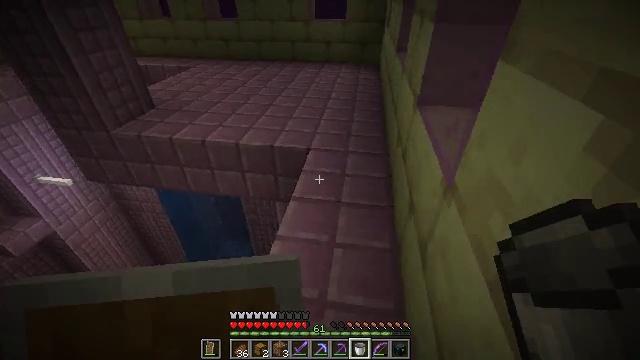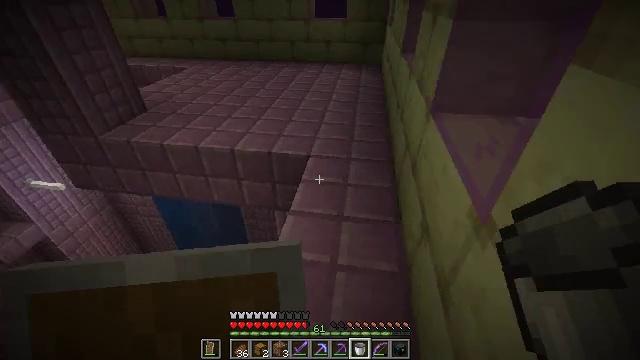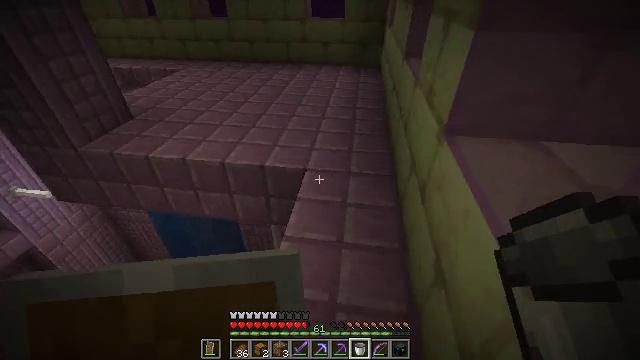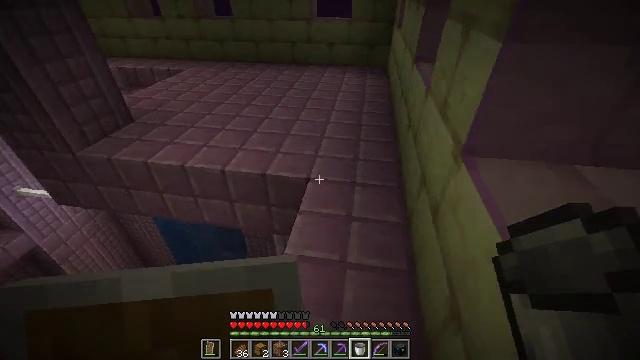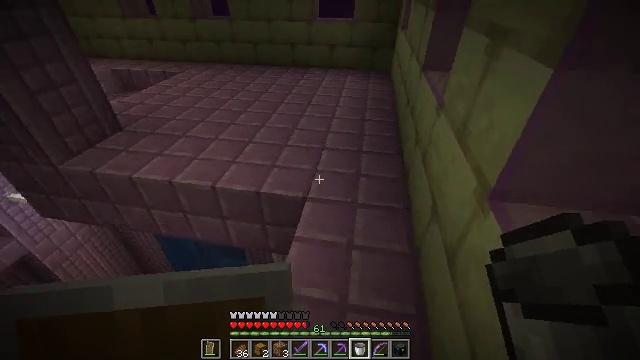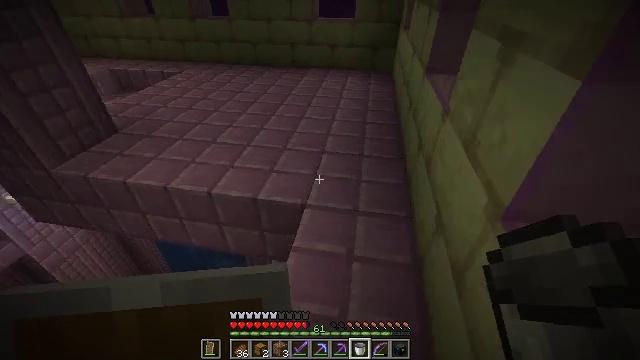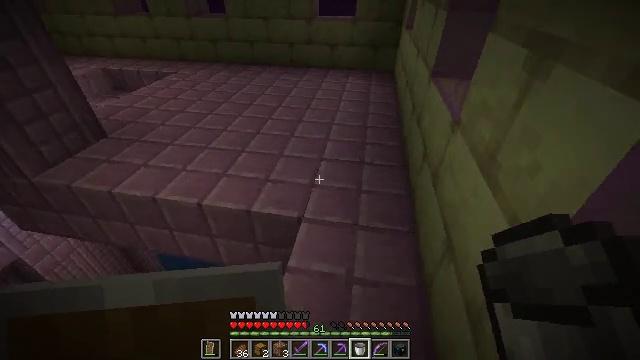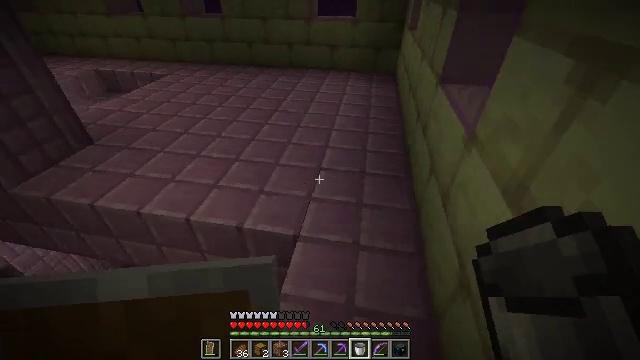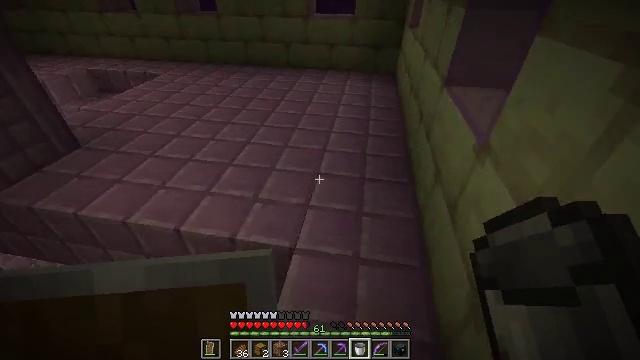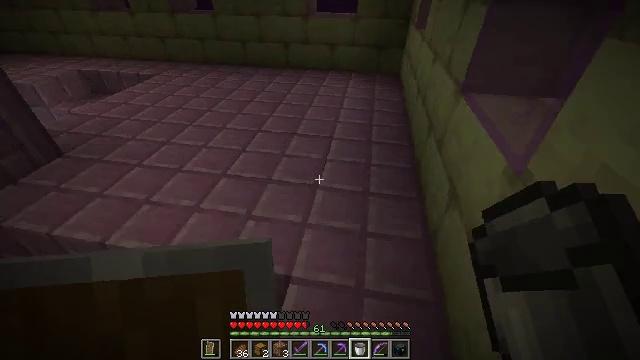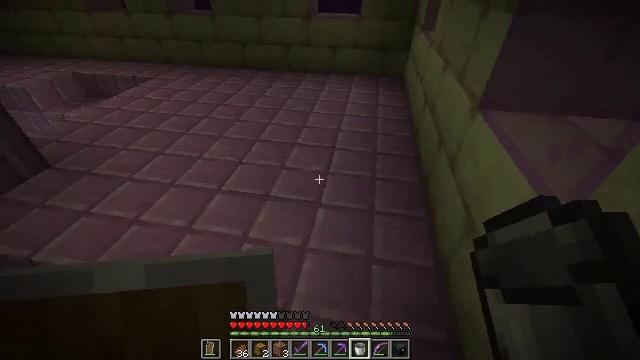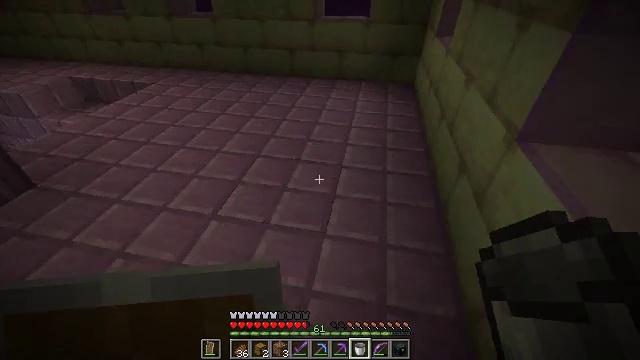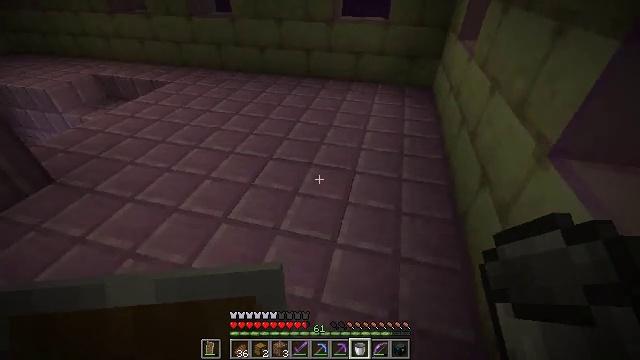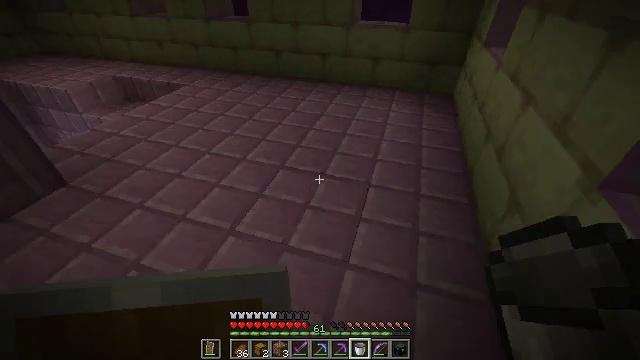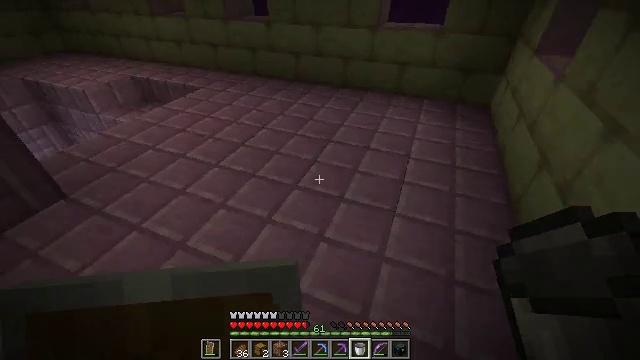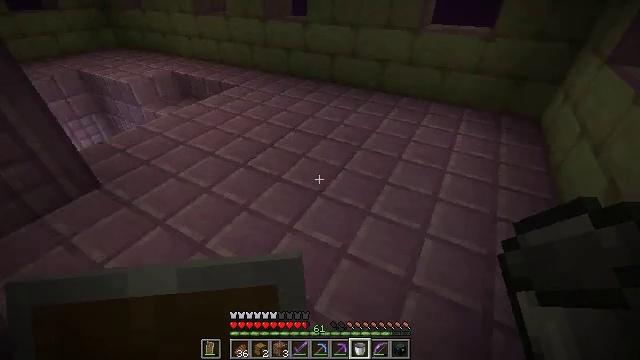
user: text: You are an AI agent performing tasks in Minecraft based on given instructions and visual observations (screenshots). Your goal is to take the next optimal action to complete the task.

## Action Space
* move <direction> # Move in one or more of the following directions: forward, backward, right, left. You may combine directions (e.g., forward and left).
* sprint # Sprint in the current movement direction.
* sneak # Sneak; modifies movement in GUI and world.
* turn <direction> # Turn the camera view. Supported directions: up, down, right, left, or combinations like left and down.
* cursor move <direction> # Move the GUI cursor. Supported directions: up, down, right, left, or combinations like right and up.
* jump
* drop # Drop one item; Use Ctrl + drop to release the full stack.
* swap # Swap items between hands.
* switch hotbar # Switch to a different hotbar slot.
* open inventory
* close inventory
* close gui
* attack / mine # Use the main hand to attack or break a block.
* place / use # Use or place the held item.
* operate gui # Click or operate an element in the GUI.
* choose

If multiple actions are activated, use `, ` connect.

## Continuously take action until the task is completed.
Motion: motion action
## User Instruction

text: Mine the end rod.
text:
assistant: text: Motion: move forward
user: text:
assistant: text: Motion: move forward
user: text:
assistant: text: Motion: move forward, turn left
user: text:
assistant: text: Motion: move forward
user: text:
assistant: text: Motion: move forward
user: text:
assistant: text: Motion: move forward
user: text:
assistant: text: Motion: move forward
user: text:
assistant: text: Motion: move forward
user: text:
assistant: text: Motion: move forward
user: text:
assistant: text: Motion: move forward
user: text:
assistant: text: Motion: move forward, turn left
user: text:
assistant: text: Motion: move forward, turn left
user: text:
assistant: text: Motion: move forward, turn left
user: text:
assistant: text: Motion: move forward, turn left
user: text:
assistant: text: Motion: move forward, turn left
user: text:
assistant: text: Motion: move forward, turn left
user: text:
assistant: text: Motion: move forward, turn left
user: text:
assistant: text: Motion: move forward, turn left
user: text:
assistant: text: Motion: move forward, turn left
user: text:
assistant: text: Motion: move forward and move right, turn left
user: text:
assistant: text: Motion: move forward and move right, turn left
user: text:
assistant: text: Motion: move forward and move right, turn left and down
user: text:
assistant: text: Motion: move forward and move right, turn left
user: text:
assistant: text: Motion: move forward and move right, turn left
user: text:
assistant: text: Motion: move forward and move right, turn left
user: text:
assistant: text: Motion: move forward and move right, turn left and down
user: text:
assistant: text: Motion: move forward and move right, turn left and down
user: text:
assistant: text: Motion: move forward and move right, turn left
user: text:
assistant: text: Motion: move forward and move right, turn left and down
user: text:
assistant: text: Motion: move forward and move right, turn left